Aerial crown-view tile of a tropical tree (Barro Colorado Island, Panama), acquired 20250715:
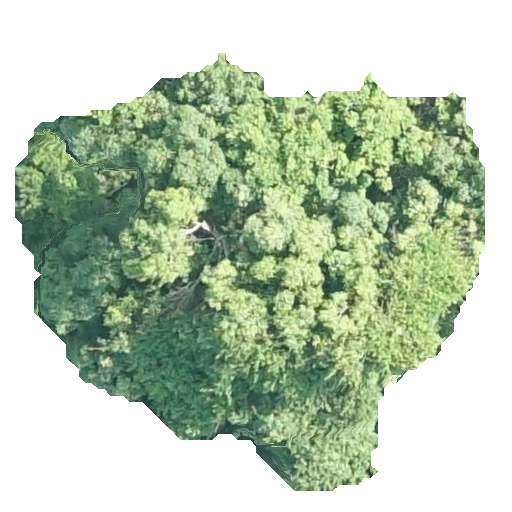
Species: Ocotea leptobotra
GBIF accepted scientific name: Ocotea leptobotra
Crown area: 210.097 m²